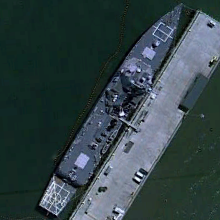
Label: Arleigh_Burke-class_destroyer